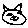
Label: cat